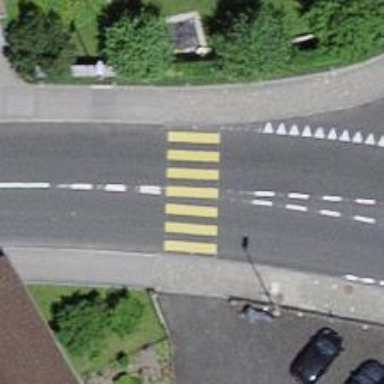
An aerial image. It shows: Marked crossing on the road.